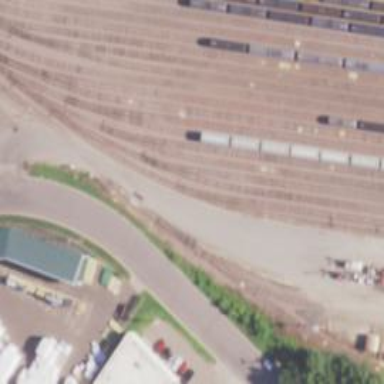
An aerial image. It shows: Railway spur service.